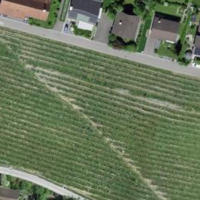
EUNIS habitat code: 40
Species observed at this site:
Cydonia oblonga